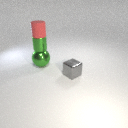
large green metal sphere to the left of small gray metal cube